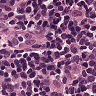
Metastatic tissue present: no